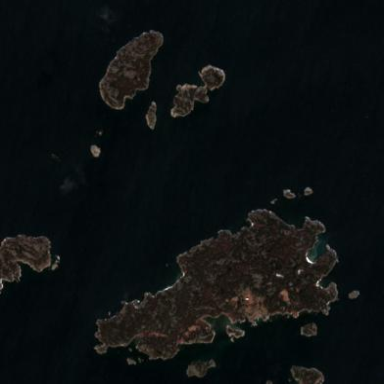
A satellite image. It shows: Island with natural coastline.